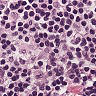
Metastatic tissue present: no